Question: Disclaimer, I am trying to self-teach myself development. I am building a hybrid mobile app using Ionic 1 and now Firebase 3 for my database and authentication.
For my scenario, in short, I'm trying to display a list of 'friends' for the user that is currently logged in. Here is the current data structure I have (the relevant part anyway):
Data Structure

I have a line of code that does return me what I want:
'''
var friends = $firebaseArray(ref.child('users').child('-KXcxMXkKs46Xv4-JUgW').child('friends'));
'''
Of course, that can't work because there is a nice little hard coded value in there.
So, I looked into how to retrieve the current UID so I could replace the hard coded value. But after running the following bit of code through, the first node under user is not the UID (it is some other auto generated value that I don't really know how it got there). The UID is actually within the id field.
'''
var ref = firebase.database().ref();
authObj = $firebaseAuth();
var firebaseUser = authObj.$getAuth();
console.log(firebaseUser.uid);
'''
So, ultimately what I would love is to be able to change the data structure so that the UID is the first node under Users, but I can't seem to find documentation to do that. I looked at this other stack thread, but it is for an outdated version and I can't seem to connect the dots. <URL>
Though, if I can't change the structure, I still need to figure out how to access that friends node for the current user, one way or another.
Thank you in advance. This is my first stackoverflow post, so be gentle.
Per Frank's comment, this is the code that I execute to create users - $add is what is creating the push id (-KXcxM...).
'''
createProfile: function(uid, user) {
var profile = {
id: uid,
email: user.email,
registered_in: Date()
// a number of other things
};
var messagesRef = $firebaseArray(firebase.database().ref().child("users"));
messagesRef.$add(profile);
},
register: function(user) {
return auth.$createUserWithEmailAndPassword(user.email, user.password)
.then(function(firebaseUser) {
console.log("User created with uid: " + firebaseUser.uid);
Auth.createProfile(firebaseUser.uid, user);
Utils.alertshow("Success!","Your user has been registered.");
})
.catch(function(error) {
Utils.alertshow("Error.","Some helpful error message.");
console.log("Error: " + error);
});
}
'''
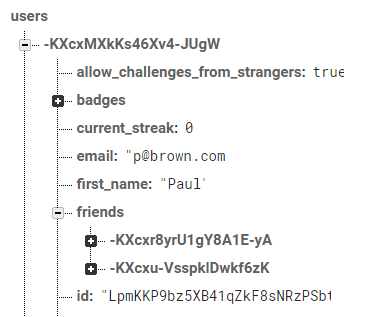
Answer: Instead of creating a '$firebaseArray' and calling '$add' on it, you can just store the user using the regular Firebase JavaScript SDK:
'''
createProfile: function(uid, user) {
var profile = {
id: uid,
email: user.email
};
firebase.database().ref().child("users").child(uid).set(profile);
}
'''
Since AngularFire is built on top of the Firebase JavaScript SDK, the two interact nicely with each other. So if you have any existing '$firebaseArray' on 'users' it will pick up the new profile too.